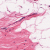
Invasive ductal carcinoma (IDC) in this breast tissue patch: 0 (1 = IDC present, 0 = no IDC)